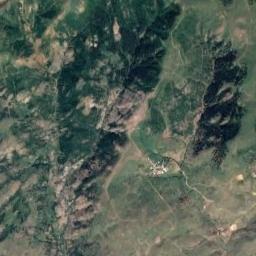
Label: mountain